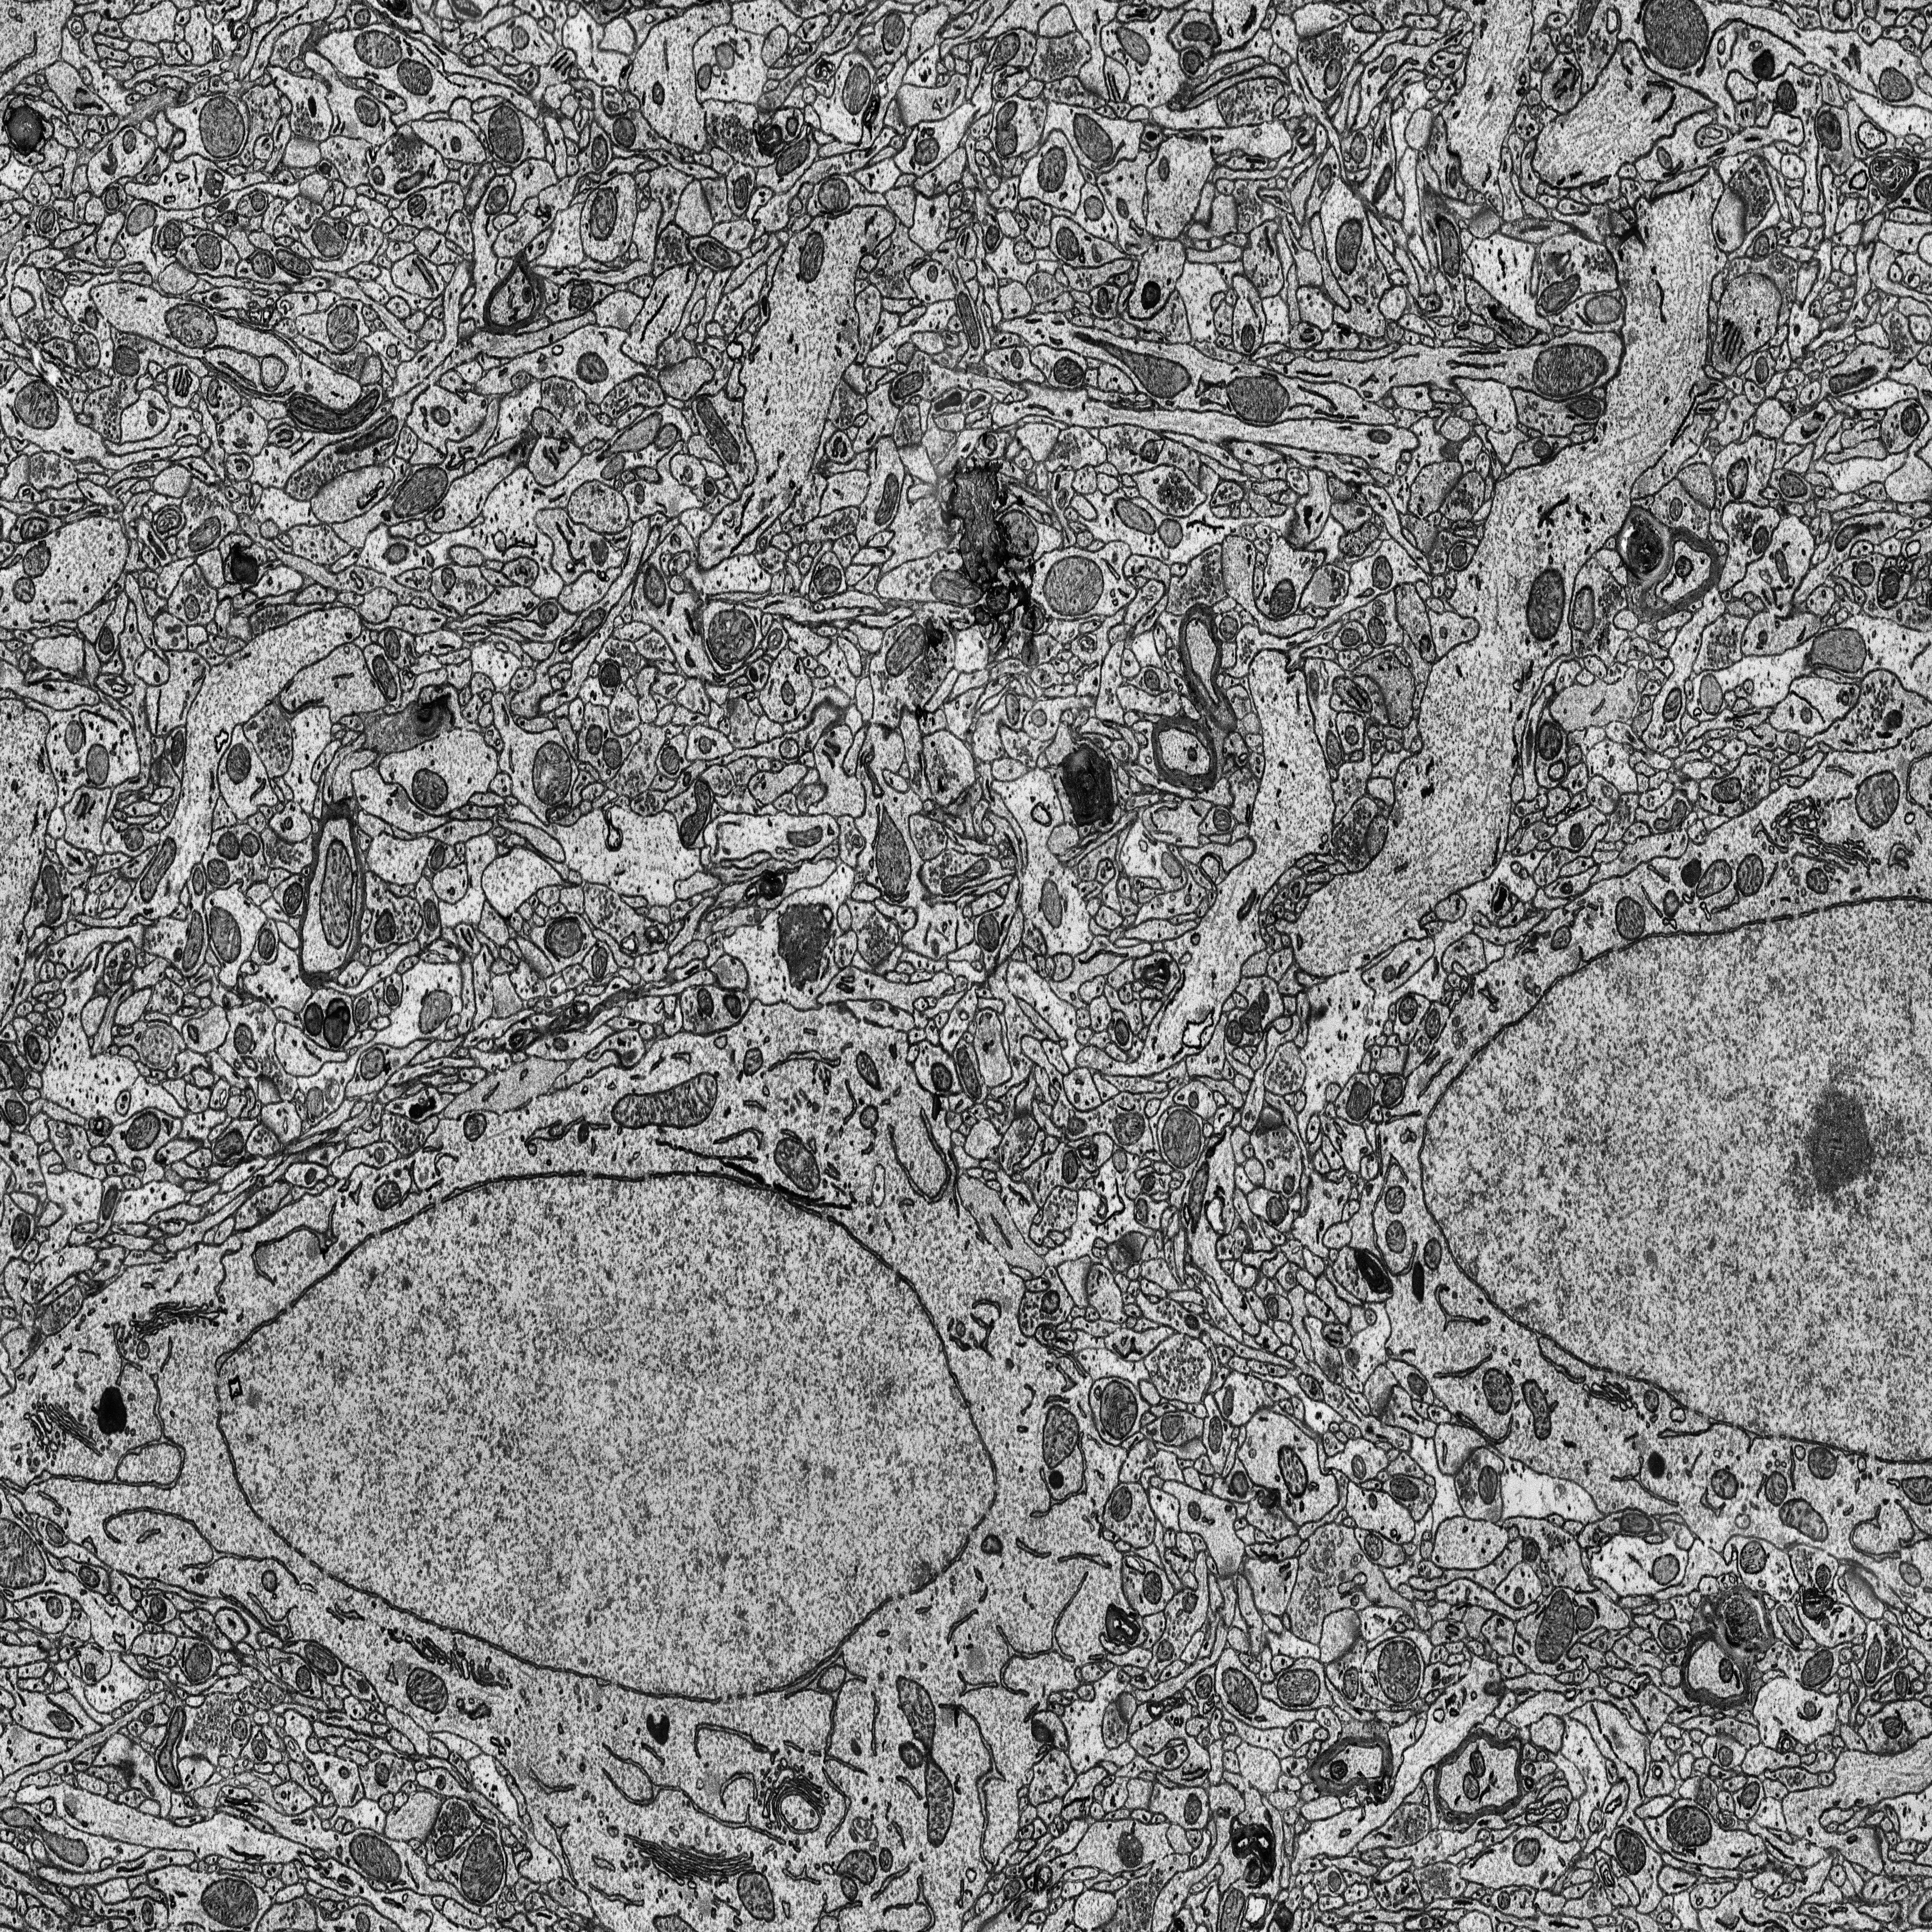
Electron microscopy slice of rat cortex tissue
Slice depth (z): 286
Mitochondria instances in slice: 381